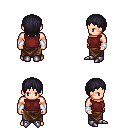
a pixel art fantasy rpg character, male body template, human, light skin, maroon sleeveless shirt, robe skirt, raven plain hairstyle, white cloth bracers, metal boots, four views (front, back, left, right), 2x2 character sprite sheet, small pixel art, hard edges, no anti-aliasing